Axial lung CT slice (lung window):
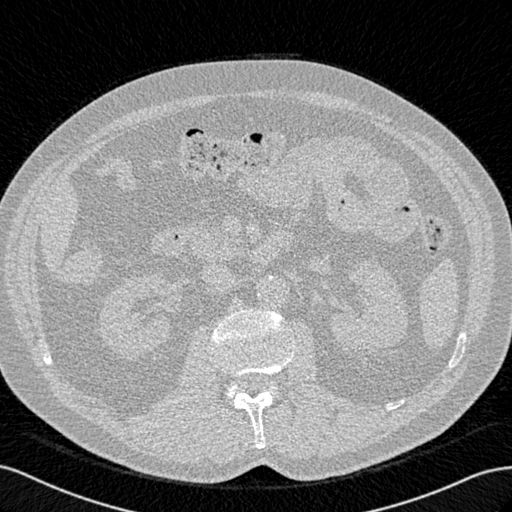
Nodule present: no